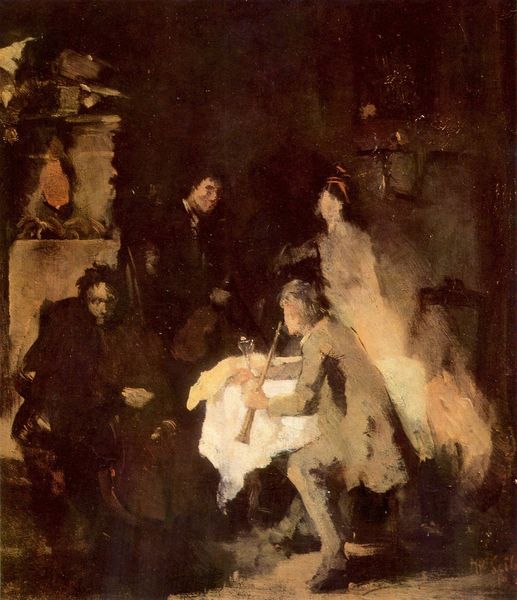
Titel: Konzertstudie
Künstler: Wilhelm Maria Hubertus Leibl
Standort: Köln
Institution: Wallraf-Richartz-Museum
Schlagwörter: dunkel, feuer, gemälde, gruppe, hand, mann, schatten, weiß, aquarell, frauen, gelb, impressionismus, menschen, ocker, sitzen, braun, flou, frau, glas, grau, hell, hintergrund, kleid, licht, männer, orange, raum, schwarz, skizze, stuhl, stühle, tisch, zimmer, ölbild, blick, dame, rot, tuch, beige, gesellschaft, haube, malerei, rock, anzug, hose, jacke, trinken, wand, alte, arm, arme, gesicht, kleidung, pelz, stehen, instrument, möbel, tischdecke, tischtuch, öl, pastos, boden, haare, interieur, mantel, sessel, decke, innen, bass, instrumente, kontrabass, musik, musiker, orchester, rosa, kamin, ofen, beine, bein, düster, sitz, cello, schuhe, studie, abstrakt, hellbraun, haarband, ölgemälde, frack, duktus, grey, weib, impressionistisch, pfeife, musizieren, leuchter, menzel, stube, unscharf, roh, spiel, erdfarben, blanc, noir, schuh, entwurf, pinselstrich, gesciht, unvollendet, flöte, bratsche, geige, violine, tonig, ölskizze, bozzetto, light, pfeiffe, femme, atelier, posaune, blasen, peinture, flötenspieler, gesichtslos, gasthaus, gesellig, kachelofen, esquisse, flötenkonzert, verwischen, genre, musikanten, hommes, blasinstrument, klarinette, marees, scène, fläte, flüte, herrn, musikl, lsüter, #figuren